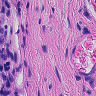
Metastatic tissue present: no